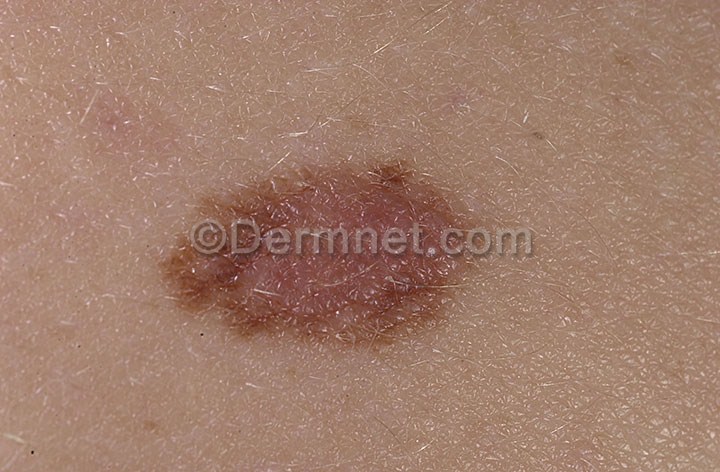
Disease: Melanoma Skin Cancer Nevi and Moles